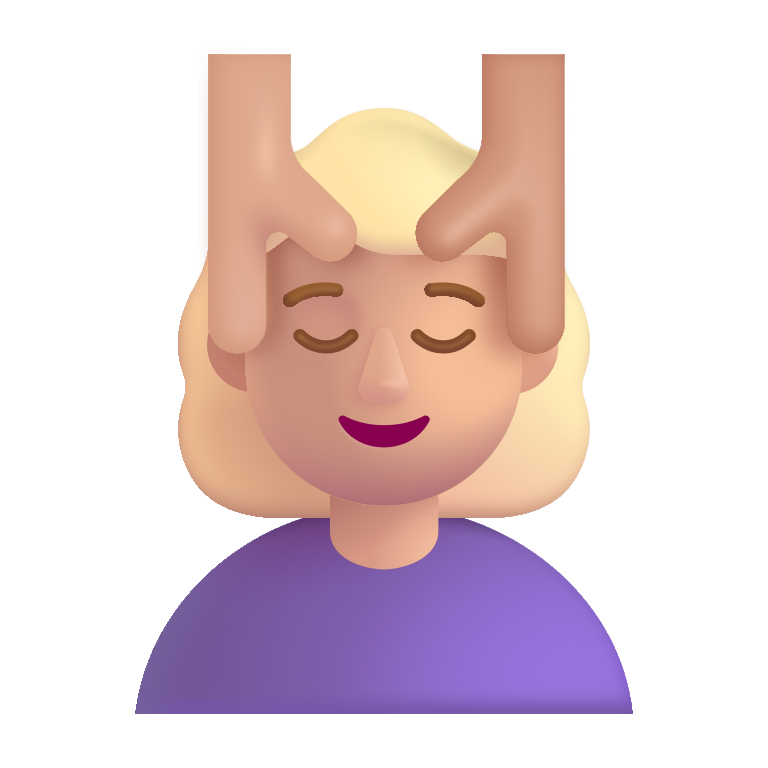
woman getting massage color  light